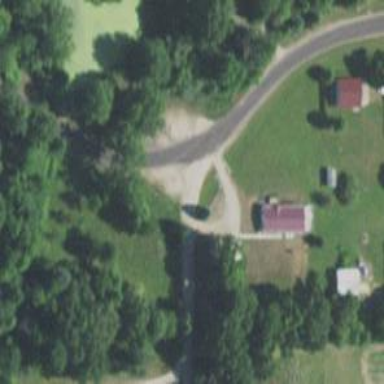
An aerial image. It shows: Turning circle on the road.